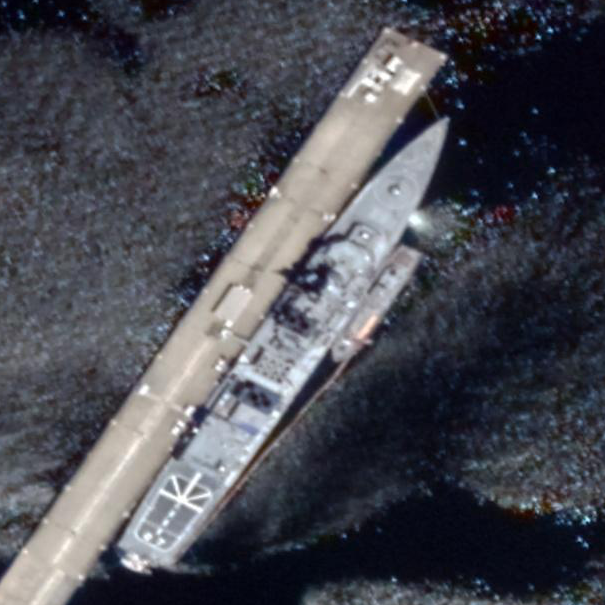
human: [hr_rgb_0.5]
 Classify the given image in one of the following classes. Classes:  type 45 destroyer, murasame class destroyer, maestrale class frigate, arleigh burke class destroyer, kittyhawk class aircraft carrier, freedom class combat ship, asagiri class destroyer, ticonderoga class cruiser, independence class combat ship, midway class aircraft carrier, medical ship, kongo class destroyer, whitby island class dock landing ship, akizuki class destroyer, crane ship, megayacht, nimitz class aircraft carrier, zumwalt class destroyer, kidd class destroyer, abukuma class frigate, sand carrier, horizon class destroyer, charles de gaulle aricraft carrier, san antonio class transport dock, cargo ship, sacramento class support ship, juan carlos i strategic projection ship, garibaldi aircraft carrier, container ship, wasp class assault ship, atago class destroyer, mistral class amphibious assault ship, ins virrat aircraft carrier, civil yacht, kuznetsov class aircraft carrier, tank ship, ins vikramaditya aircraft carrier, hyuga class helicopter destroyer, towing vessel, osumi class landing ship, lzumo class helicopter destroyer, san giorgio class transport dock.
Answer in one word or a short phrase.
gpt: Murasame class destroyer